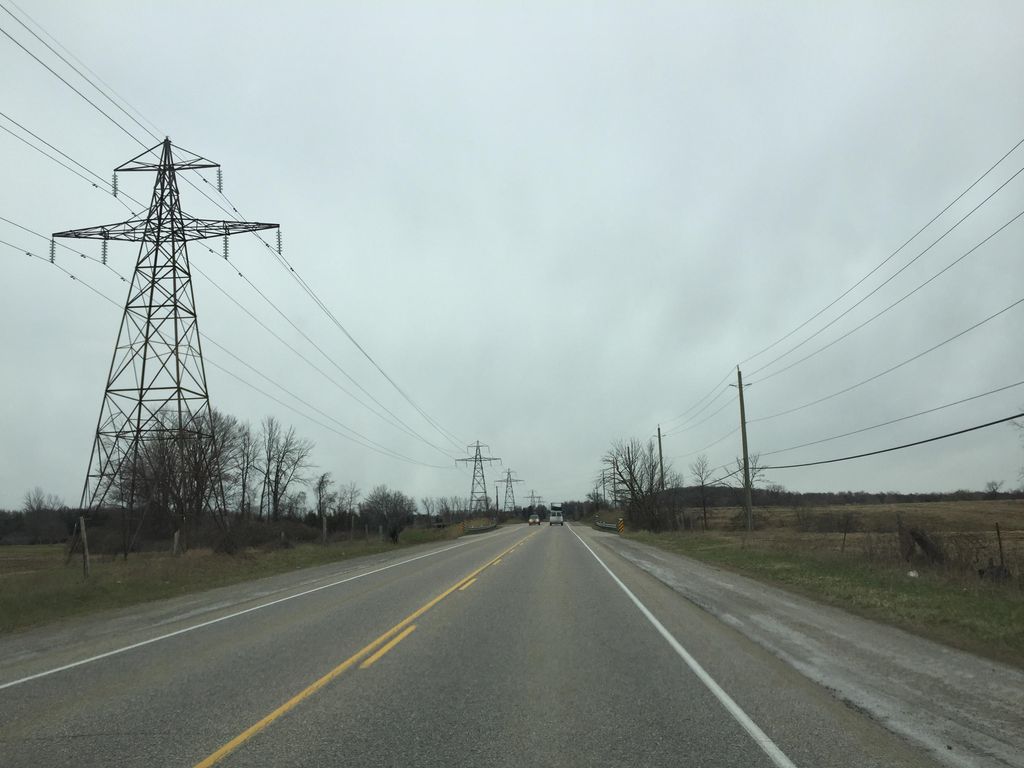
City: kitchener-waterloo